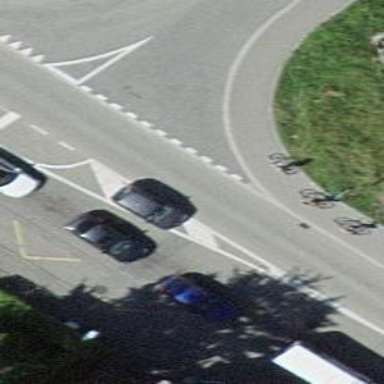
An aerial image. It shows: Bus stop with stop position for public transport.